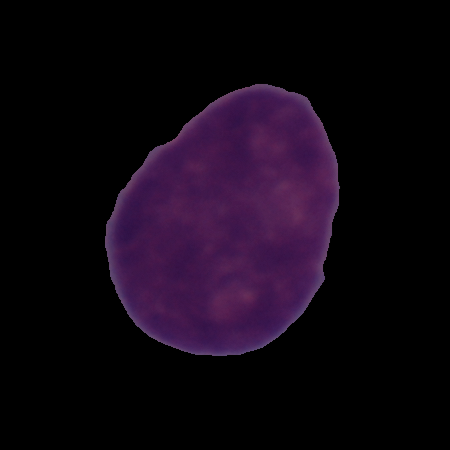
Label: cancer